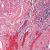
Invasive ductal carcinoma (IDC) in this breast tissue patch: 1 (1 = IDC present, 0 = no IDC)